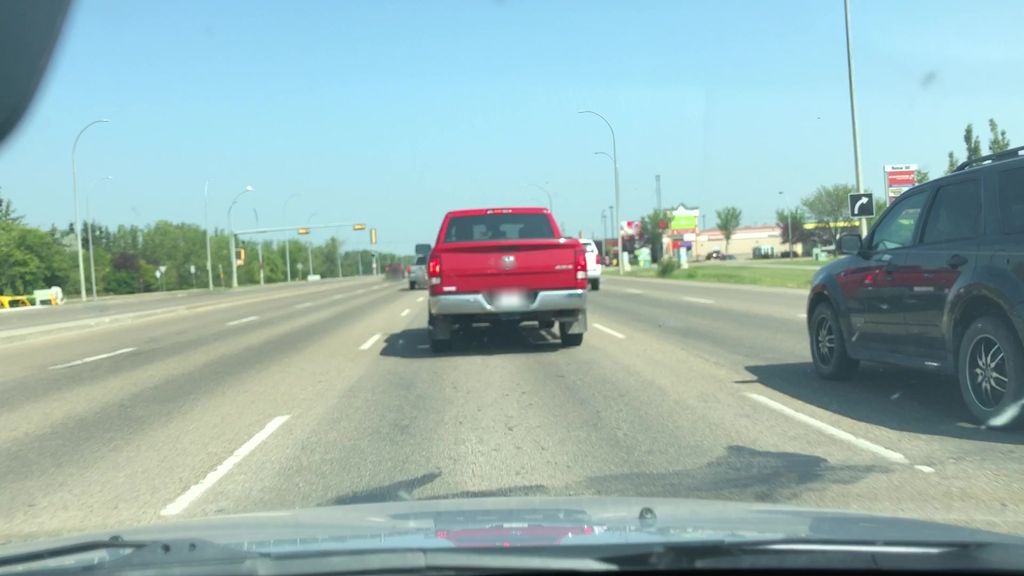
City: edmonton